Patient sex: M
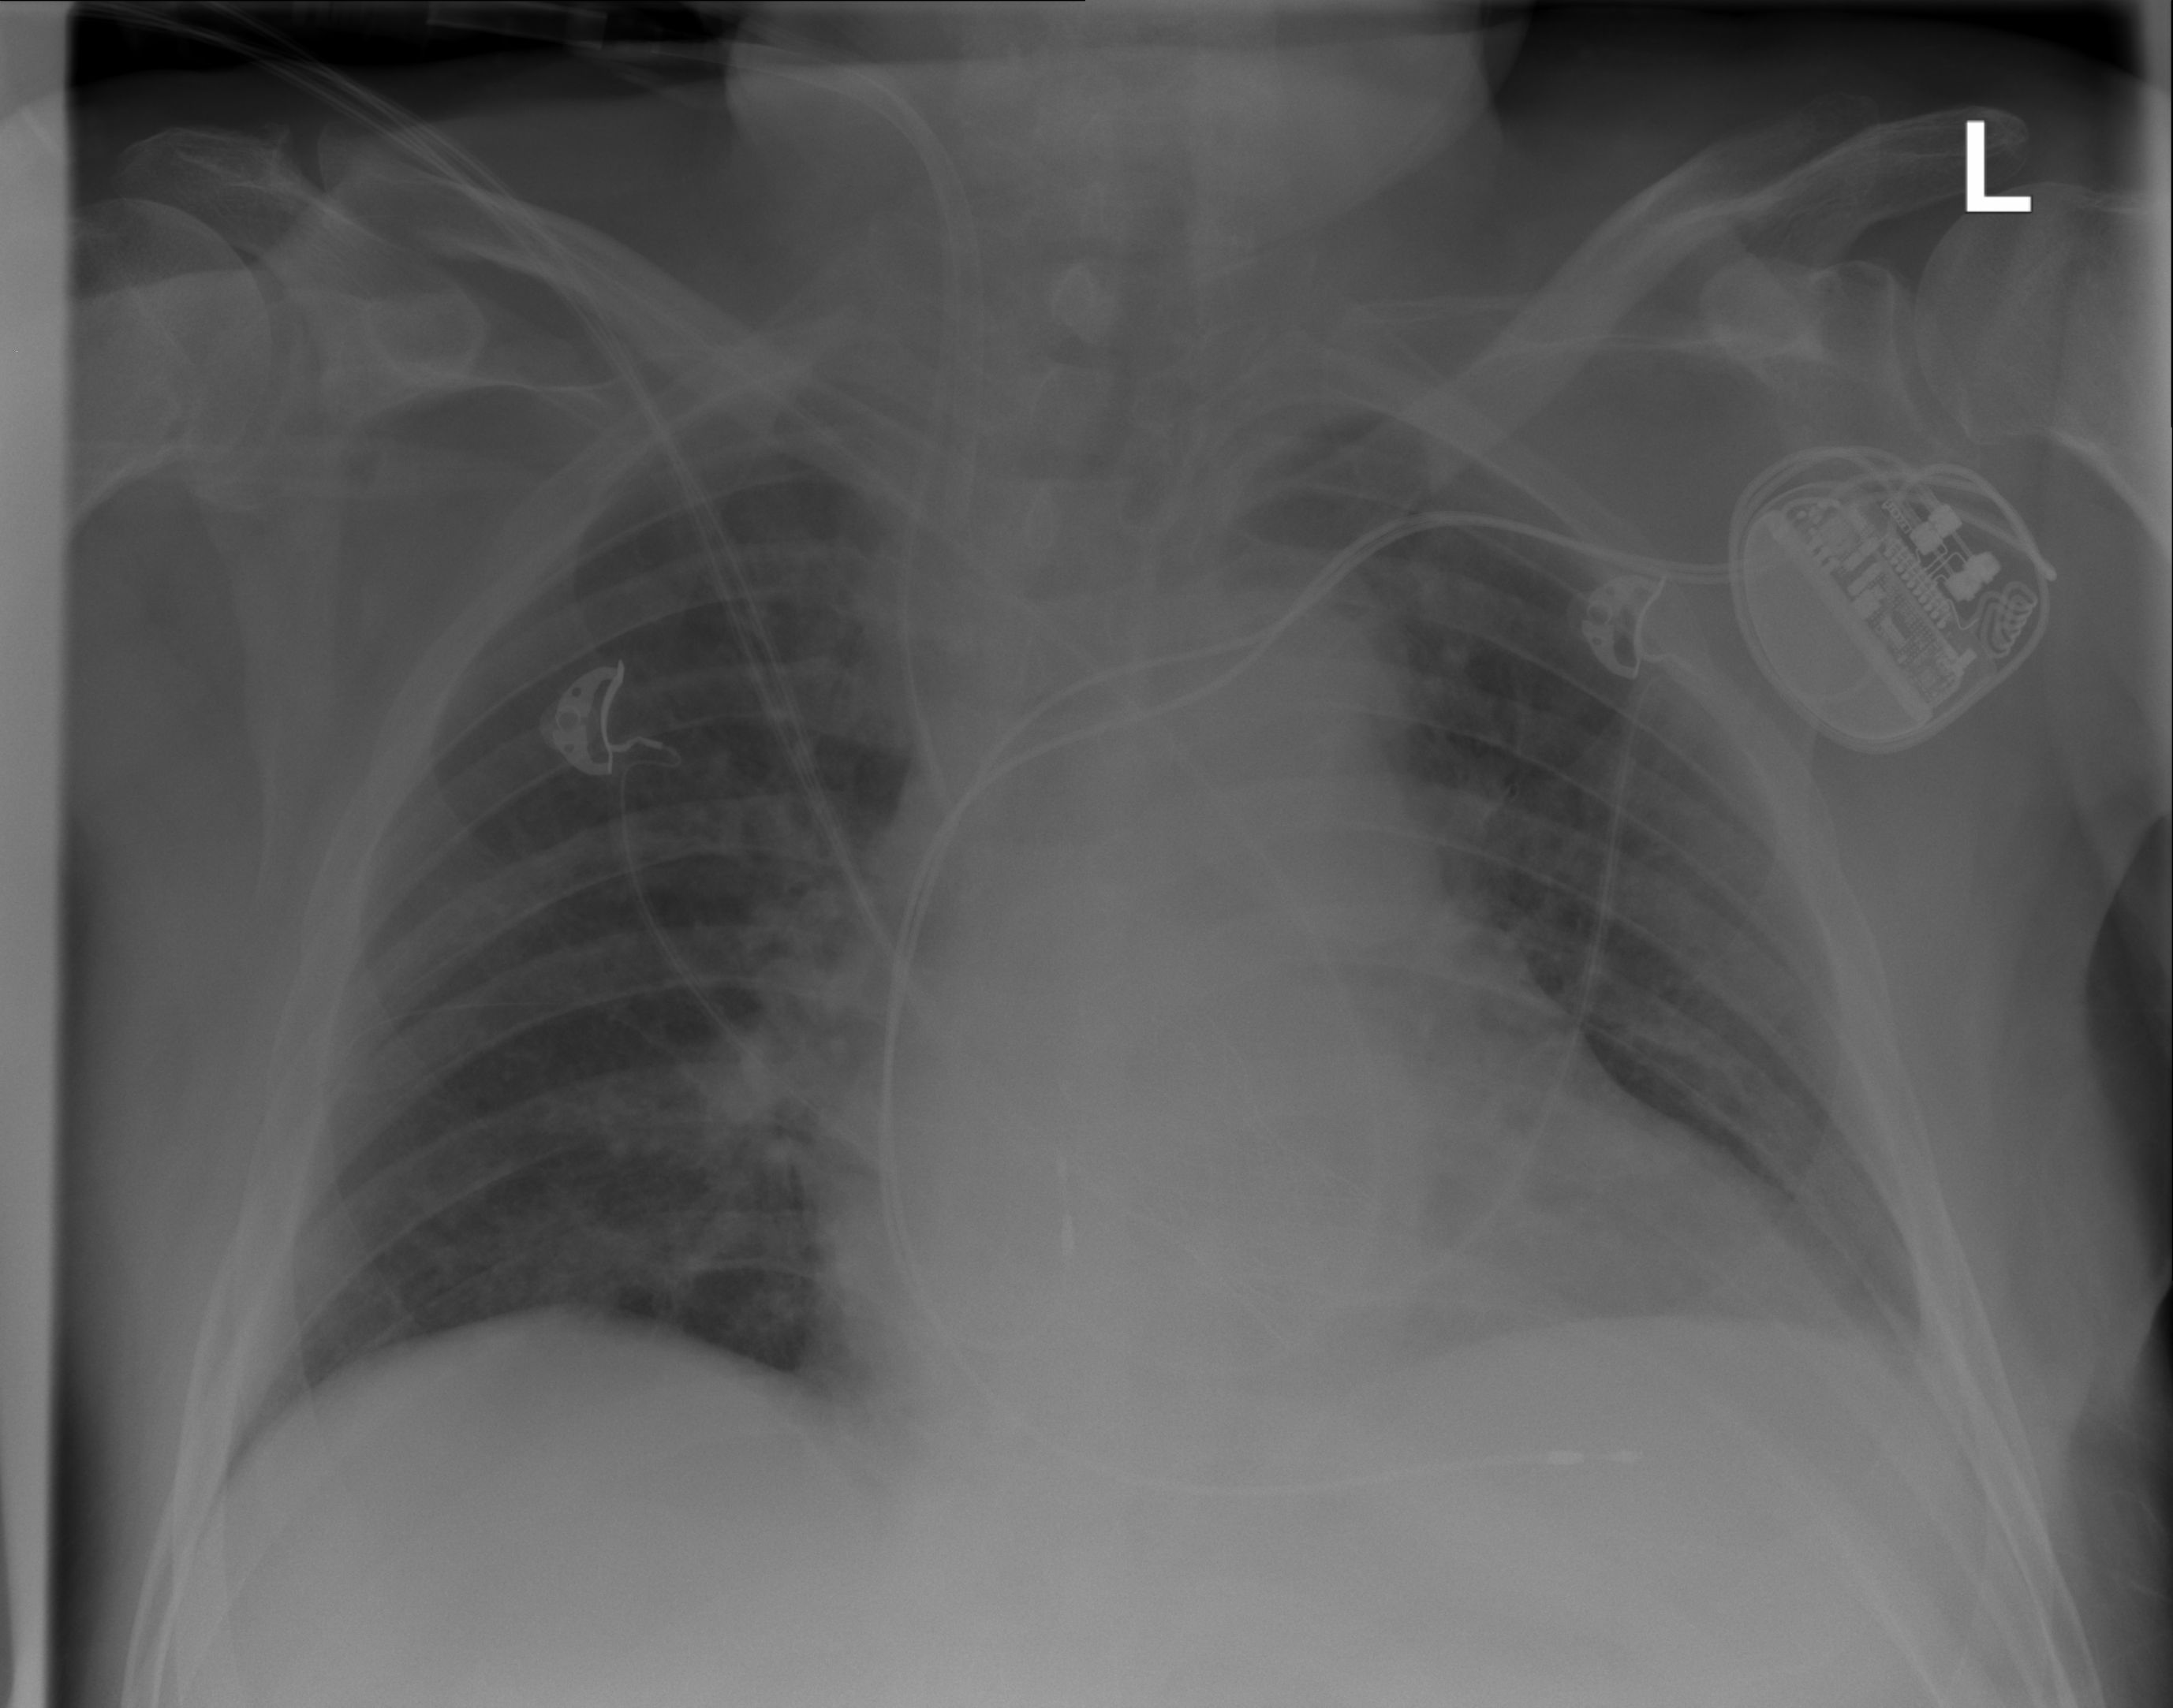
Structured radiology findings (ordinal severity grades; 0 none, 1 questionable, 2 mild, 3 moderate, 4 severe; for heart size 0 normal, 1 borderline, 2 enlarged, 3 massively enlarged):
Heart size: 1
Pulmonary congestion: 2
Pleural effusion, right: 0
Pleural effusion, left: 0
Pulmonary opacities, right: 0
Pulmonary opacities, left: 0
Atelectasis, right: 0
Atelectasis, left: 0